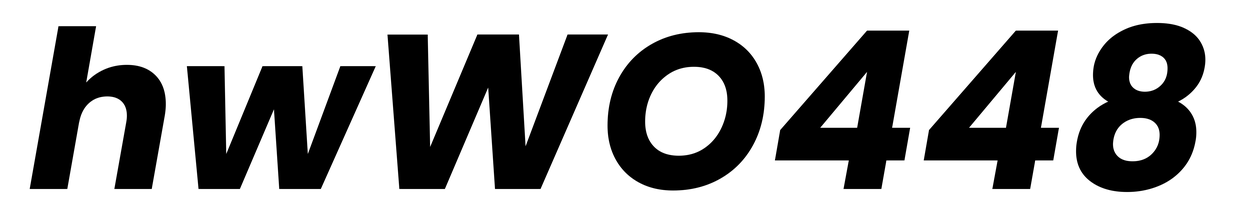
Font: Poppins-BoldItalic